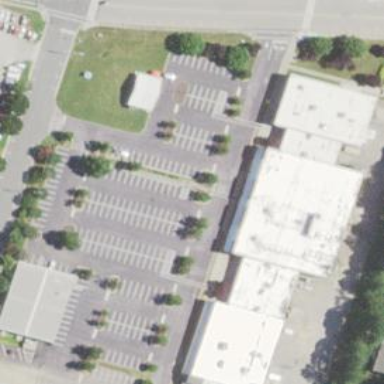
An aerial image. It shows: Leisure land featuring bowling alley.